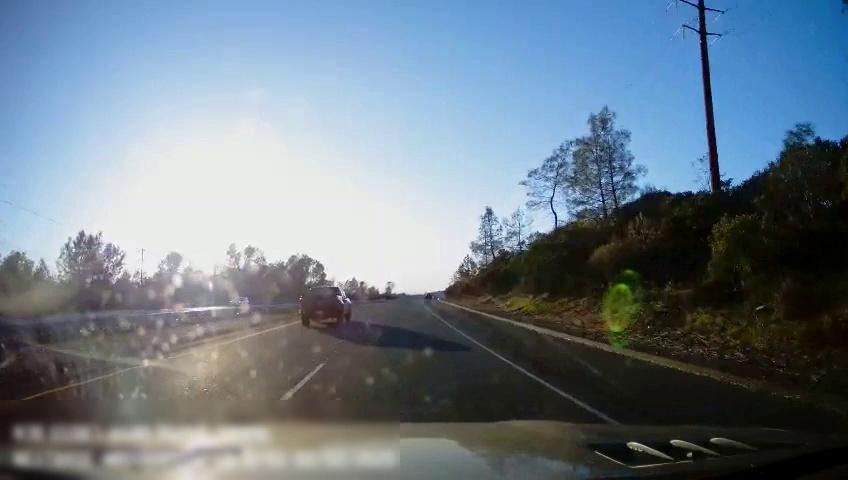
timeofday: Day
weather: Sunny
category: Drivable Space
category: Drivable Space
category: Vehicles | Truck
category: Vehicles | SUV
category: Lanes | Current Lane
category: Lanes | Current Lane
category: Lanes | Alternate Lane